Question: I explore AppDynamics and other APM solutions to choose right one for my company.
I have created simple demo .NET application (WCF service and console client to consume it). Then I installed AppDynamics agent on machine and configure it for both client and service as for standalone applications:
'''
<standalone-application executable="AppDynamicsDemo.exe">
<tier name="Server tier" />
</standalone-application>
<standalone-application executable="AppDynamicsClient.exe">
<tier name="Client tier" />
</standalone-application>
'''
When I start my client and service I see that AppD agent have "injected" code to my applications and write "Running non-obfuscated client" to the console

I want to understand what technics or methods AppDynamics agent use to instrument .NET applications without SDK and being just a separate process (service)?
How does it listen for incoming WCF calls of my service without being directly used by the service (it's not referenced as an assembly, even not mentioned in app.config)?
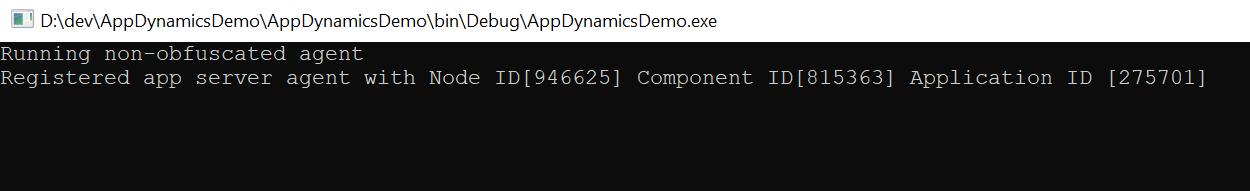
Answer: Thanks for the reply to my question. The .NET agent in most APM tools works the same way which leverages the profiler APIs in the .NET SDK and allows for data collection and also callbacks and other interception. Most of the tools also use performance counter data, and other sources aside from inside the .NET runtime. This allows you to do several things similar to Java in terms of data collection.
ref: <URL>
<URL>